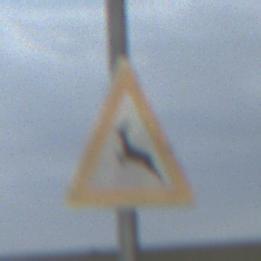
Verkehrszeichen: WildwechselRechts
Umgebung: Outdoor, Nature
Tageszeit: Night
Wetter: Overcast
Licht: Artificial
Jahreszeit: NotSpecified
Kontrast: LowContrast